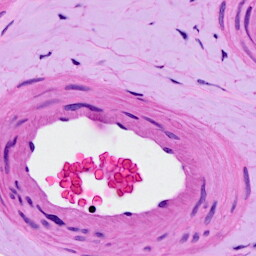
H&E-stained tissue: Ovarian